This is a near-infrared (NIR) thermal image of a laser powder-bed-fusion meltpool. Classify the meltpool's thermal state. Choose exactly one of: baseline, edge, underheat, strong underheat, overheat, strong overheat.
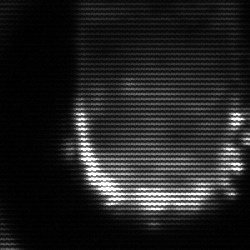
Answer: baseline